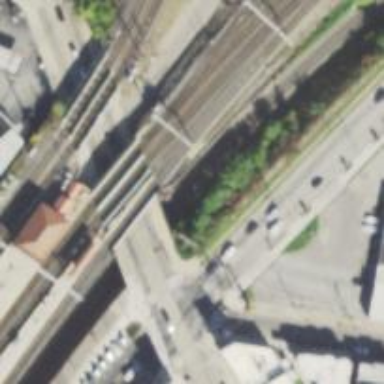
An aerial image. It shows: Primary highway bridge that used to serve trams.